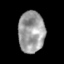
Tissue: skin
Cell type: Epithelial cells
Senescence score: 0.2193
Nuclear area (px): 1072
Mean DAPI intensity: 155.7